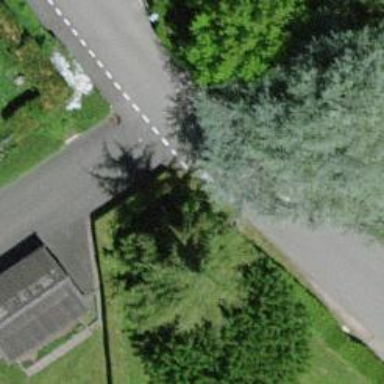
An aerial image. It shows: Traffic calming table.